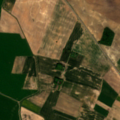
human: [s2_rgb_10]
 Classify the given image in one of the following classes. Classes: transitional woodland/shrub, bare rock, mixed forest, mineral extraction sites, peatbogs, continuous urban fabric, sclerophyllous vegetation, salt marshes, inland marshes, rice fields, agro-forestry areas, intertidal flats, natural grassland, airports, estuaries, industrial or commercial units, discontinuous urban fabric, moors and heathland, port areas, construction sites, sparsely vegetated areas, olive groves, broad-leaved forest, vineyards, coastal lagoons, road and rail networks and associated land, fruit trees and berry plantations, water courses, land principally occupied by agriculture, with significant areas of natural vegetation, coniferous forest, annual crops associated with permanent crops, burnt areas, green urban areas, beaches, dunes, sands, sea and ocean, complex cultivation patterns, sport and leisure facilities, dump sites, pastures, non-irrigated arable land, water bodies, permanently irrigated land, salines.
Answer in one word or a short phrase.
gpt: non-irrigated arable land, complex cultivation patterns